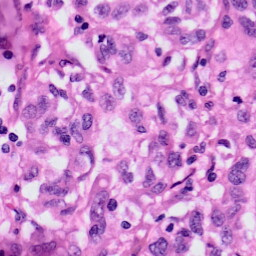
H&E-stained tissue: Skin